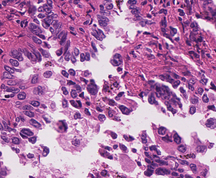
Tumor epithelial tissue: yes
Tumor-associated stroma tissue: yes
Normal tissue: no